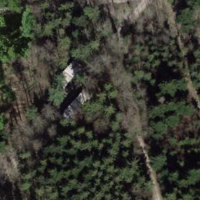
EUNIS habitat code: 41
Species observed at this site:
Aegopodium podagraria